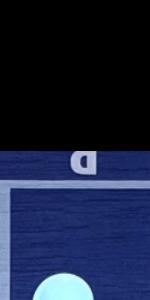
Label: Empty